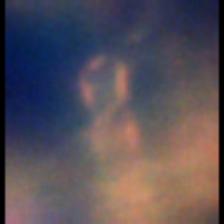
Taxon: Diatom_aggregate
Group: Diatoms